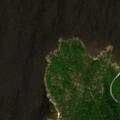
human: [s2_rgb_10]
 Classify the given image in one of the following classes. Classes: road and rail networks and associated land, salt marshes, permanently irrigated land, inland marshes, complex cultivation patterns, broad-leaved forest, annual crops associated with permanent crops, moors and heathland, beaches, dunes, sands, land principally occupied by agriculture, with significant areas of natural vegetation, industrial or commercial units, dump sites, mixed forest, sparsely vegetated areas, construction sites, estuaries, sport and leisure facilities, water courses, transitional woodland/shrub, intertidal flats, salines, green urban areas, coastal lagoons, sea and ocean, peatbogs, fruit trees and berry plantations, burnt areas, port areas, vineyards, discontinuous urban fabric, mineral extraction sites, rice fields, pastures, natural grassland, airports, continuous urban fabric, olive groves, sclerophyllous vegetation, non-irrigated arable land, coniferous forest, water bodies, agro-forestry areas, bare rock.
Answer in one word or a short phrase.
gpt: mixed forest, sea and ocean